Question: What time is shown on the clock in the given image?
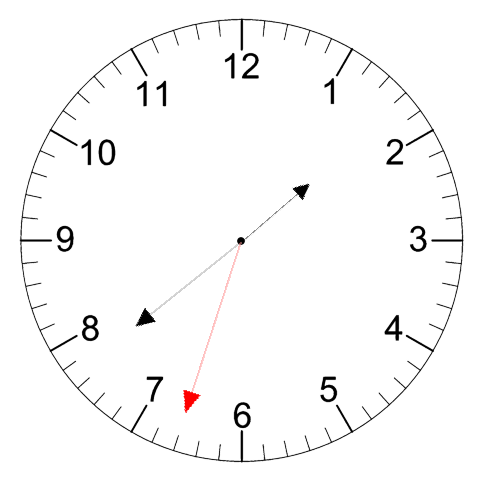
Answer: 01:38:33